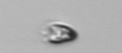
Label: Pyramimonas